Question: We have been working on DotNetNuke for past 3-4 months, when we had installed DNN we had given host username and password, using which we had installed several modules later on, but lately we are facing a strange issue, when we try to login as host, login does not seem to work, and no errors are reported, screen remains as it is, as though nothing has been done, I can still see Login link and no host related Menu bar, I even tried to register a new user and then login and nothing seems to happen. To me it seems Login functionality somehow stopped woking
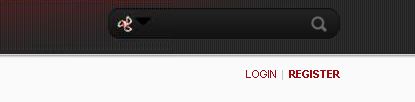
Answer: Finally found that, i had changed authentication type to Windows in Config file that caused all the issue :)